The plot is a time-scale (wavelet) decomposition of a bearing vibration signal. Diagnose the bearing from this image, choosing from: normal, inner_race, outer_race, ball.
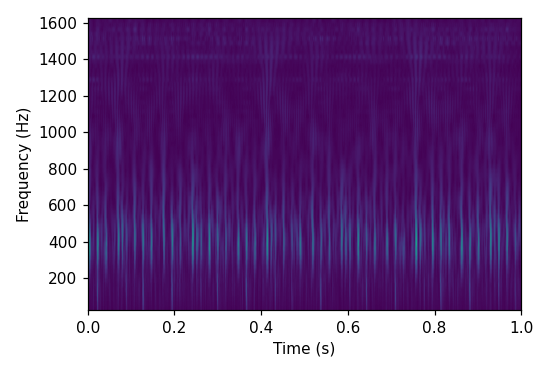
Answer: outer_race